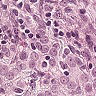
Metastatic tissue present: yes